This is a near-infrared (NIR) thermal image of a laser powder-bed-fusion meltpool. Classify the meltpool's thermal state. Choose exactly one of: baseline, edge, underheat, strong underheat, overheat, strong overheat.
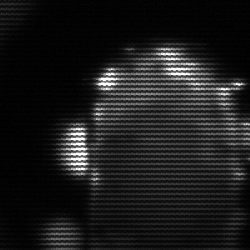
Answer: baseline